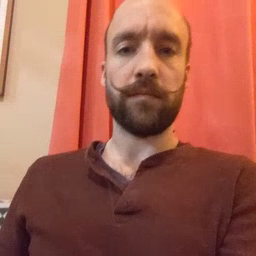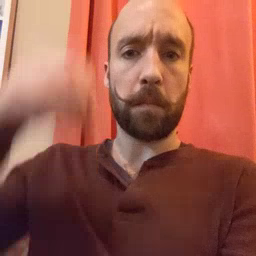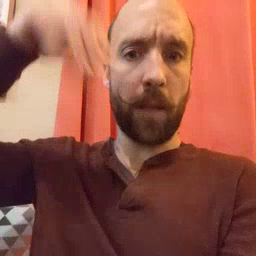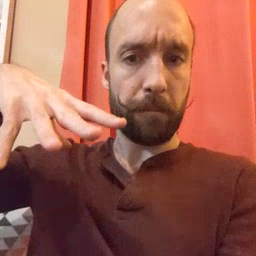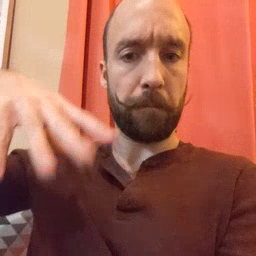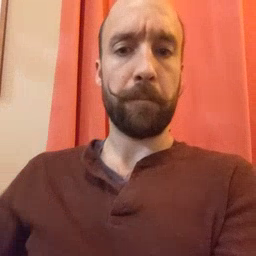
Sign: drop